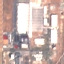
Land use / land cover: Industrial